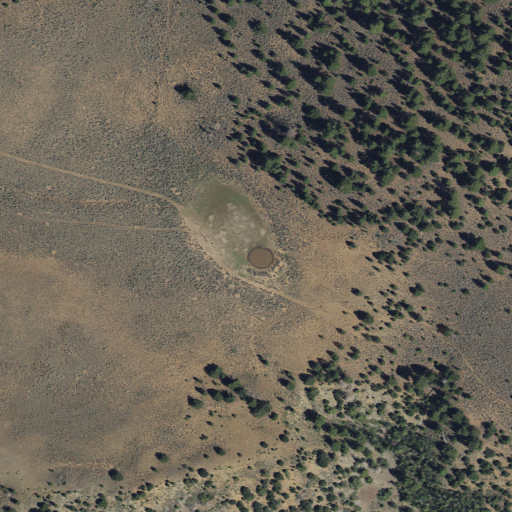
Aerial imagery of plain(s) in Utah named Dry Lake Flat containing shrub, evergreen forest, and deciduous forest